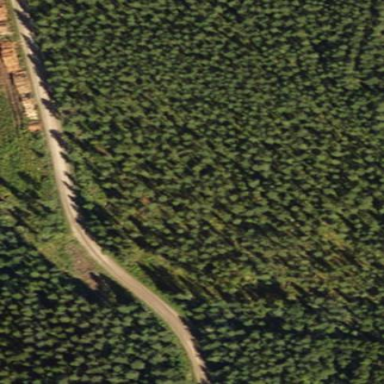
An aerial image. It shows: Forest area predominantly covered with needle-leaved trees.